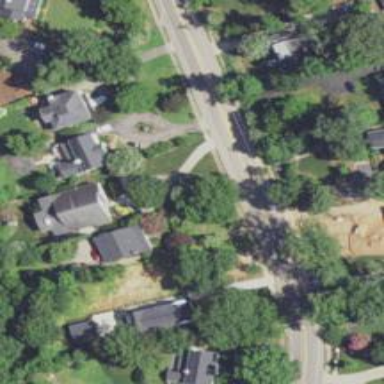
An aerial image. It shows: Residential neighbourhood.